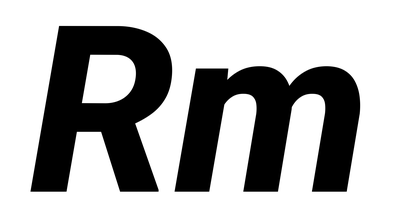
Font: Roboto-Italic_ExtraBold_Italic